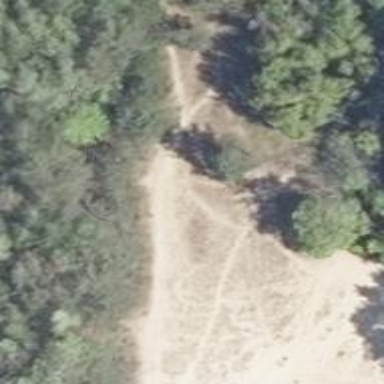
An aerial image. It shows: Sandy path.